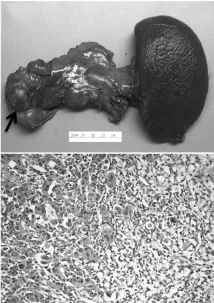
(B) Spindle cell component of the tumor with background myxoid matrix (H&E; magnification, x10).
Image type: pathology (h&e)